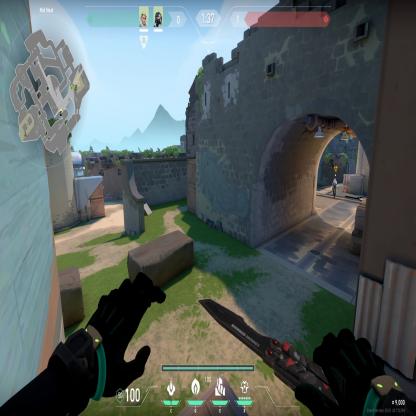
Label: teammate